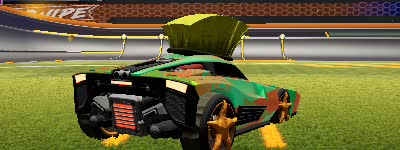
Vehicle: breakout